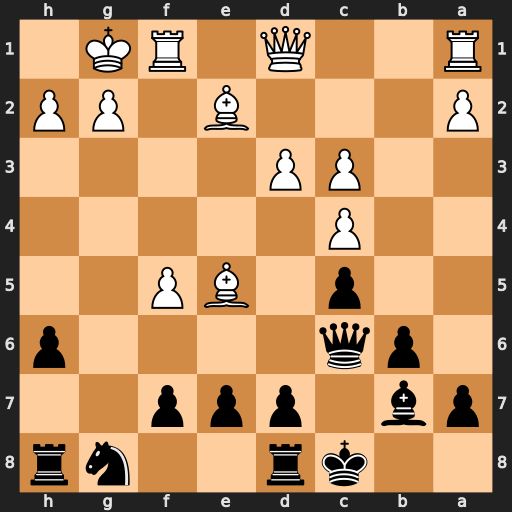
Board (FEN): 2kr2nr/pb1ppp2/1pq4p/2p1BP2/2P5/2PP4/P3B1PP/R2Q1RK1
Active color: b
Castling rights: -
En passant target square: -
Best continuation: Qxg2#